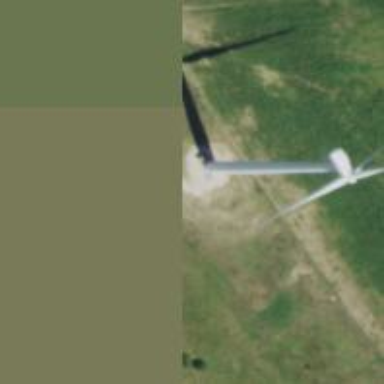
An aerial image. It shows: Wind generator using horizontal axis wind turbines.